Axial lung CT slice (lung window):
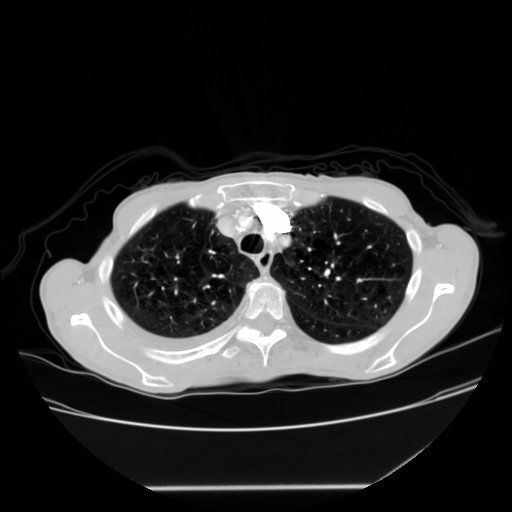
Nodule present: no